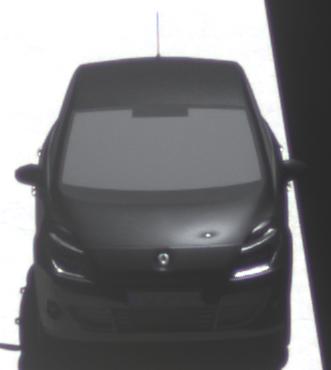
Make: Renault
Model: Scénic 1.6 16V 110
Detailed model: Scénic (III)
Model produced from: 2009/06
Model produced until: 2010/08
Doors: 5
Color: black
Road condition: dry road
Daytime: midday
Contrast: high contrast